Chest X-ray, PA view. Patient: 53 years old, sex F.
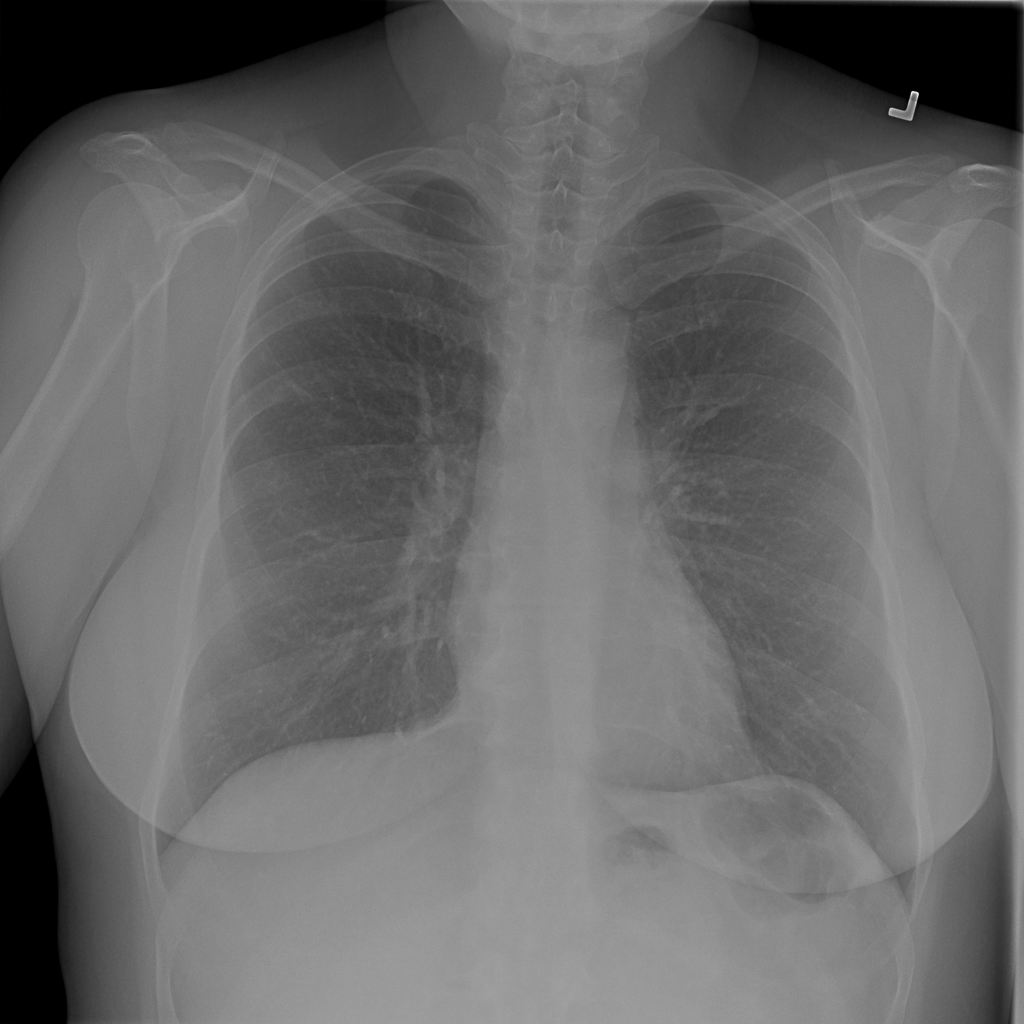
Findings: No Finding